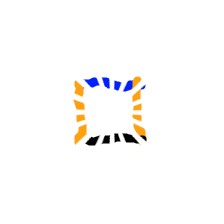
Shape: square